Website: lowes
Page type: billing-address
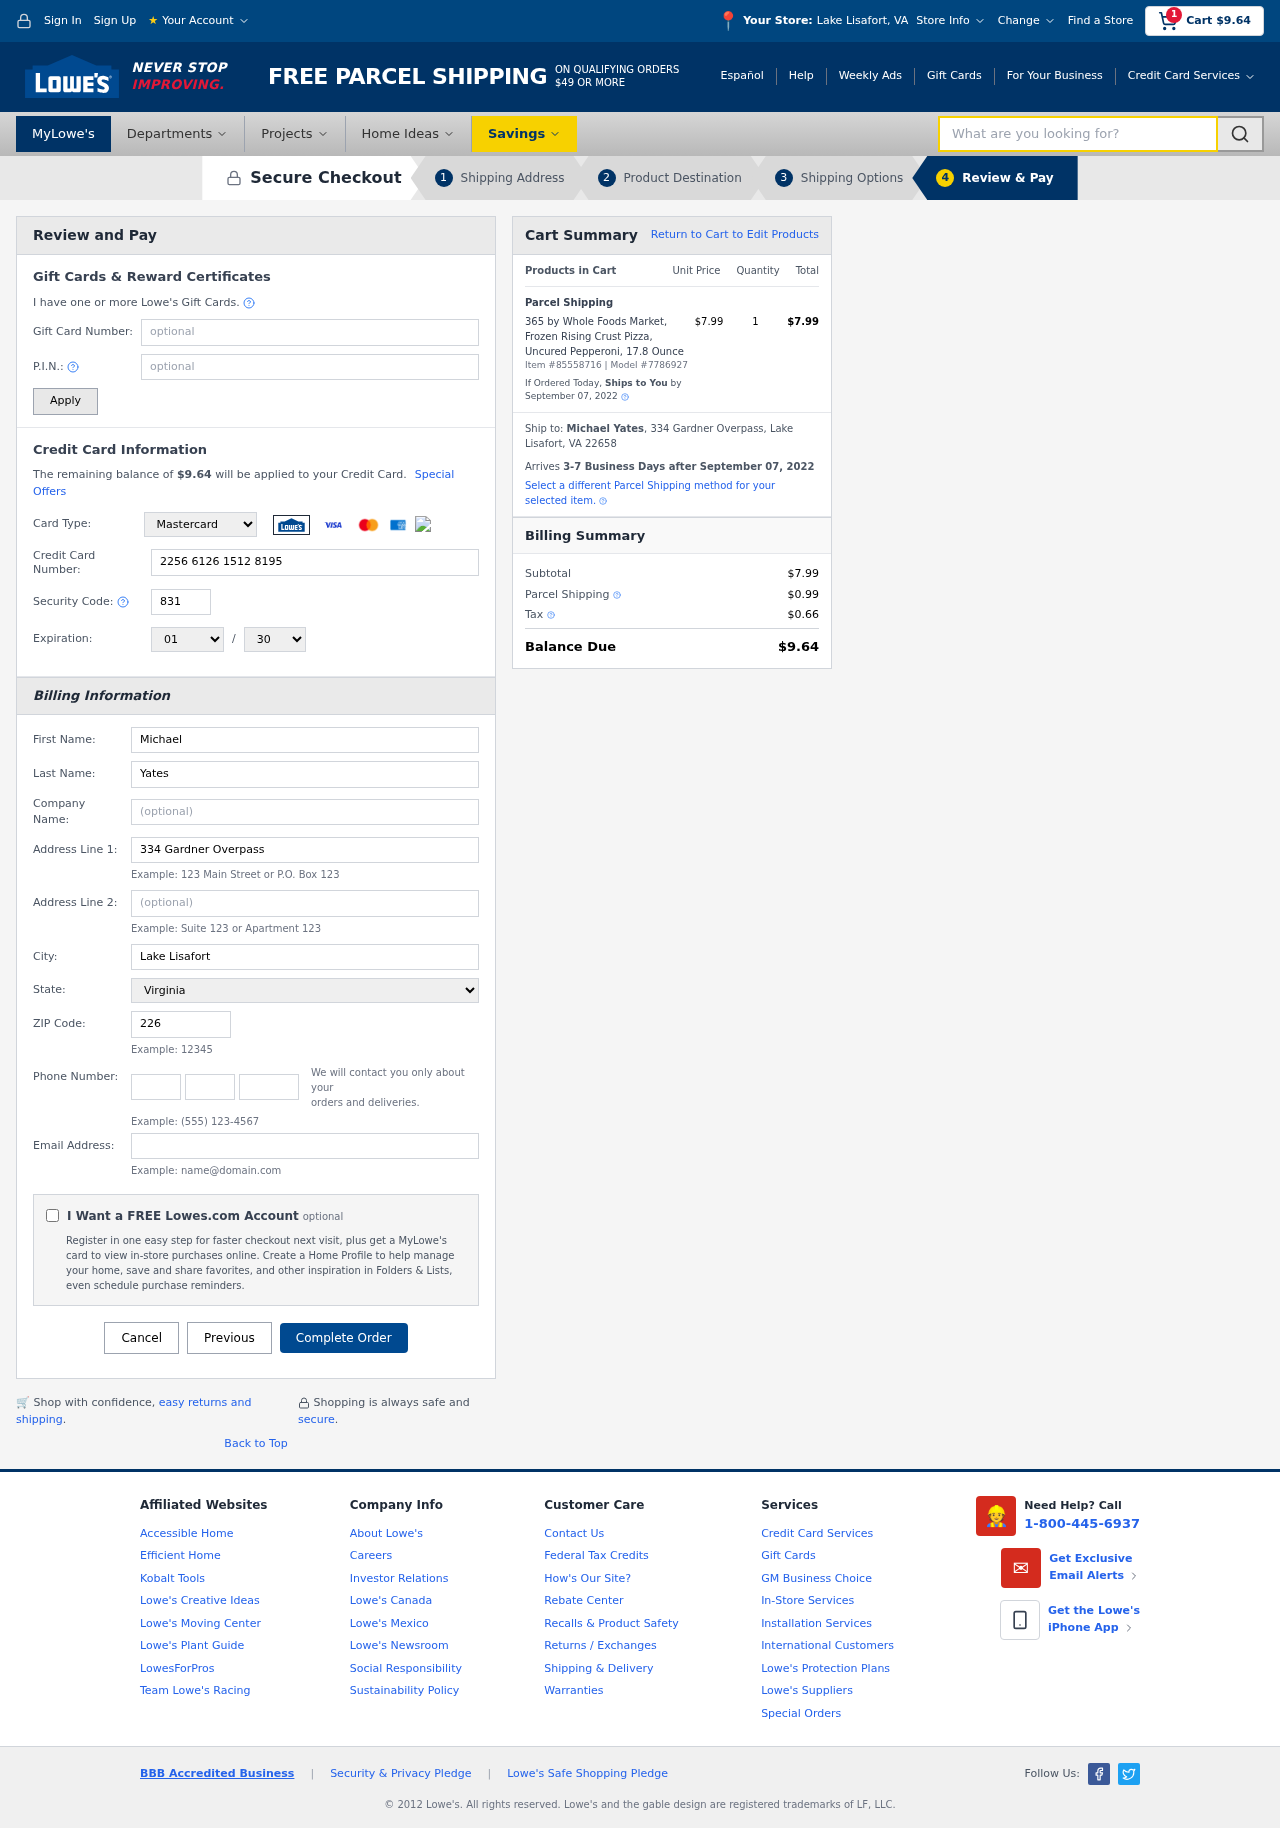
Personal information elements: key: PII_CARD_CVV
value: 831
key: PII_CARD_EXPIRY_MONTH
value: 01
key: PII_CARD_EXPIRY_YEAR
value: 30
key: PII_CARD_NUMBER
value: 2256 6126 1512 8195
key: PII_CARD_TYPE
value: Mastercard
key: PII_CITY
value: Lake Lisafort
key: PII_CITY_STATE
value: Lake Lisafort, VA
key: PII_EMAIL
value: myates@gmail.com
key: PII_FIRSTNAME
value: Michael
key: PII_FULLNAME
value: Michael Yates
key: PII_LASTNAME
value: Yates
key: PII_PHONE_AREA
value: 977
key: PII_PHONE_PREFIX
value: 848
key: PII_PHONE_SUFFIX
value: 9928
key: PII_POSTCODE
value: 22658
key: PII_STATE
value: Virginia
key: PII_STREET
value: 334 Gardner Overpass
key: PII_CITY_STATE_ZIP
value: Lake Lisafort, VA 22658
Product elements: key: PRODUCT1_NAME
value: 365 by Whole Foods Market, Frozen Rising Crust Pizza, Uncured Pepperoni, 17.8 Ounce
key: PRODUCT1_PRICE
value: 7.99
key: PRODUCT1_QUANTITY
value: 1
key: PRODUCT_ITEM_NUMBER
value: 85558716
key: PRODUCT_MODEL_NUMBER
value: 7786927
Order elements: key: ORDER_SUBTOTAL
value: $9.64
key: ORDER_TOTAL
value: $9.64
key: ORDER_SHIPPING_DATE
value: September 07, 2022
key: ORDER_SUBTOTAL
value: $7.99
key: ORDER_DELIVERY_DATE
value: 3-7 Business Days after September 07, 2022
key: ORDER_SHIPPING_DATE2
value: September 07, 2022
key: ORDER_SUBTOTAL2
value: $7.99
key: ORDER_SHIPPING_COST
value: $0.99
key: ORDER_TAX
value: $0.66
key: ORDER_TOTAL2
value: $9.64
Search elements: key: HEADER_SEARCH
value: What are you looking for?